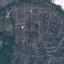
Land use / land cover class: Residential